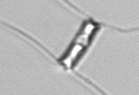
Label: Chaetoceros_similis